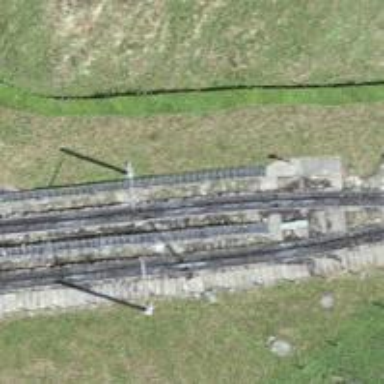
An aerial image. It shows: Narrow-gauge railway with 1 track. The tracks are electrified with contact line.